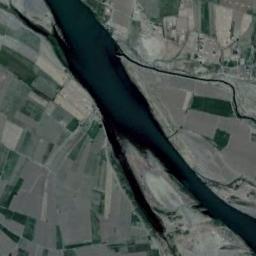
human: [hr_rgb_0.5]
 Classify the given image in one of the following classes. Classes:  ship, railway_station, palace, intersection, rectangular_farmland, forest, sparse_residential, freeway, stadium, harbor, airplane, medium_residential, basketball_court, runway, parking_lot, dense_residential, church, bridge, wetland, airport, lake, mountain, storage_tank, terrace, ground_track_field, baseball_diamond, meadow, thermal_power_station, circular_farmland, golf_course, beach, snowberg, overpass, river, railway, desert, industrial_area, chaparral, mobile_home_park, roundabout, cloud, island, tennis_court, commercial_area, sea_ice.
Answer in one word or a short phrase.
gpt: river